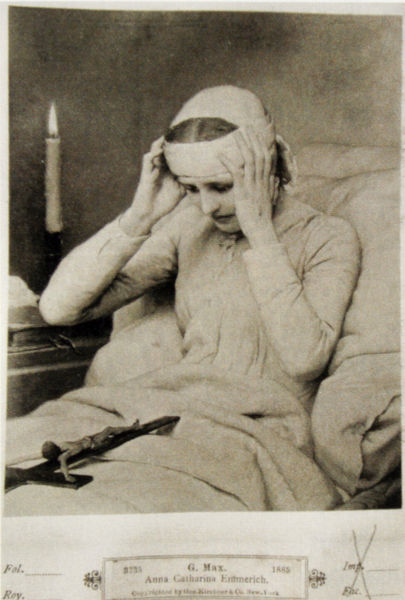
Titel: Die ekstatische Jungfrau (Anna) Katharina Emmerich
Künstler: Gabriel von Max
Standort: München
Institution: Stadtmuseum, Sammlung Fotografie
Schlagwörter: dunkel, kopf, weiß, wunde, sitzen, frau, grau, licht, nacht, schwarz, tisch, jung, arme, halten, stirnband, tod, bild, hände, sitzend, schrift, liegen, kissen, kopftuch, kerze, bett, foto, fotografie, flamme, krank, glaube, kreuz, brennen, selbstmord, schwarzweiß, text, nonne, beschriftung, beten, gebet, kerzenlicht, kerzenschein, verzweiflung, christus, jesus, sterben, totenbett, hilfe, krankheit, leid, schmerz, andacht, betende, kruzifix, heilige, heilung, kopfverletzung, kranke, krankenbett, krankenhaus, schmerzen, verband, betend, bitte, fotographie, ochse, stier, nachttisch, anna, kopfverband, max, kopfkissen, letzte ölung, bettlägrig, strinband, todkrank, im bett, zudecke, gabriel von max, nachttische, stirnbinde, 1930, 1888, g. max, catharina, anna catharina emmerich, 1845, kopfschmerz, kissen+, stirnverband, bettisch, catharian emmerich, emmenrich